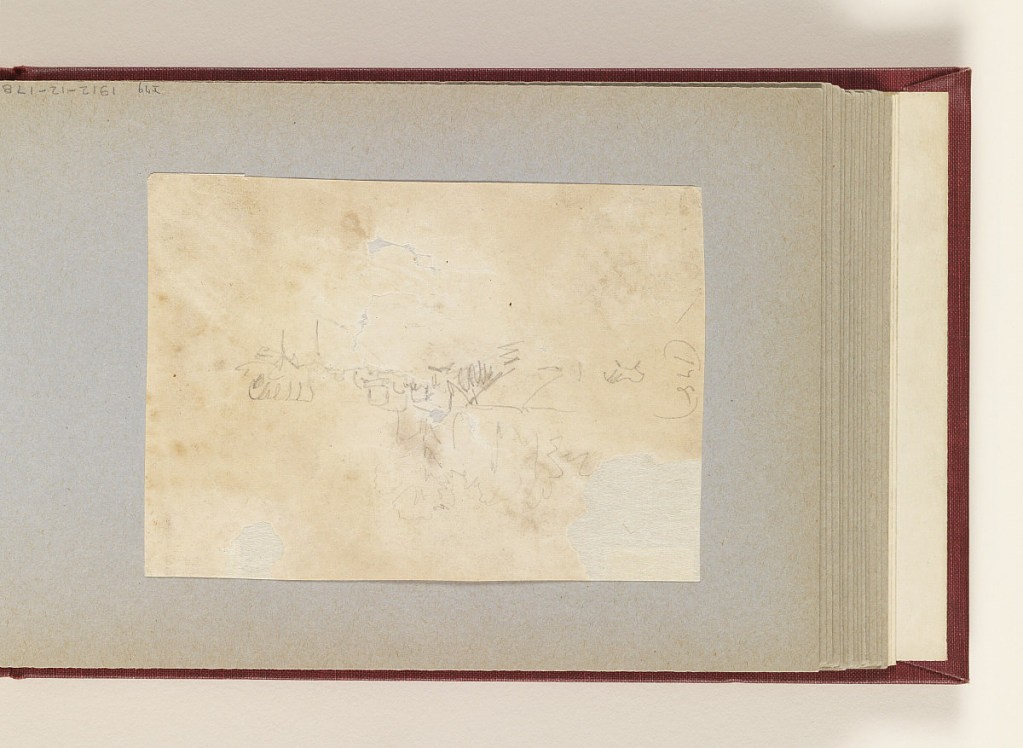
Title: Bivouac with Unhitched Army Wagons
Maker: Winslow Homer, American, 1836–1910
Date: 1862
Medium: Graphite on cream wove paper, laid down
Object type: Drawing
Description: Horizontal slight sketch of a part of an army bivouac tent, with three unhitched wagons.